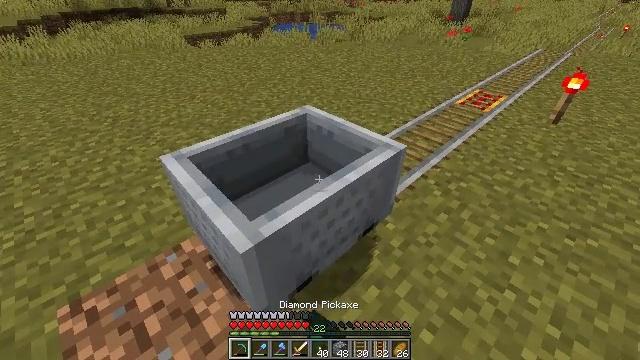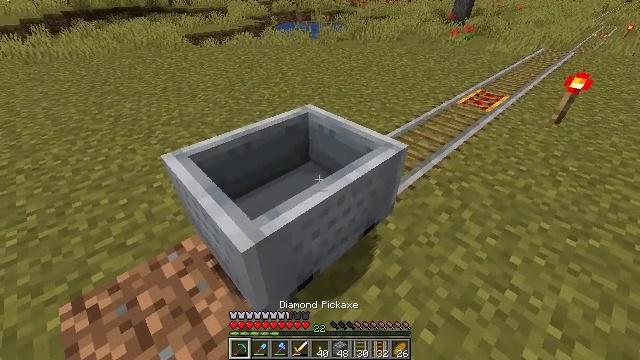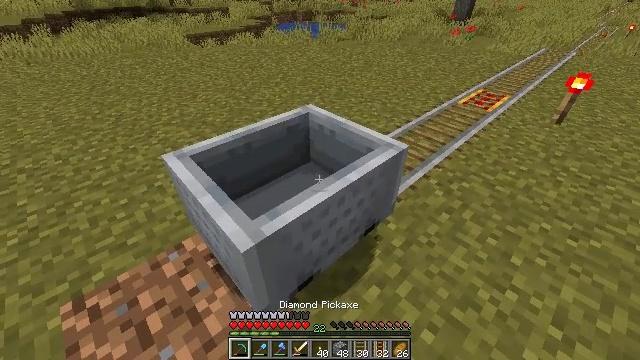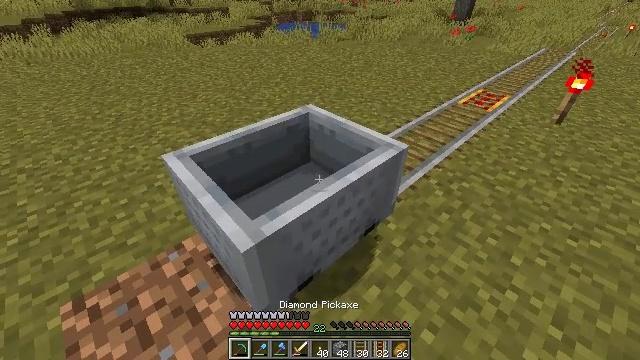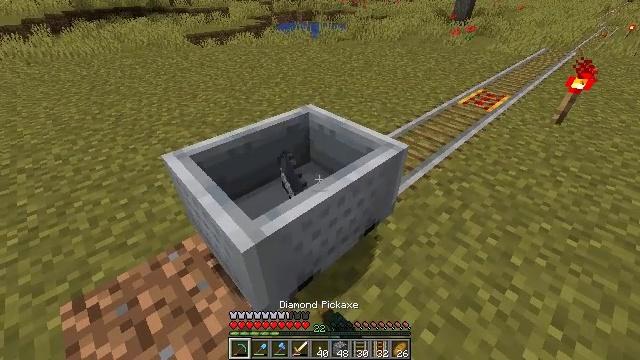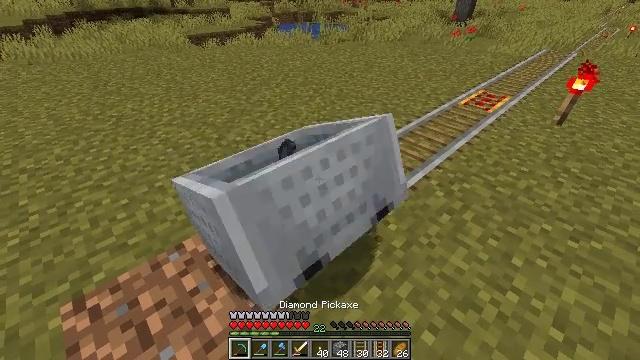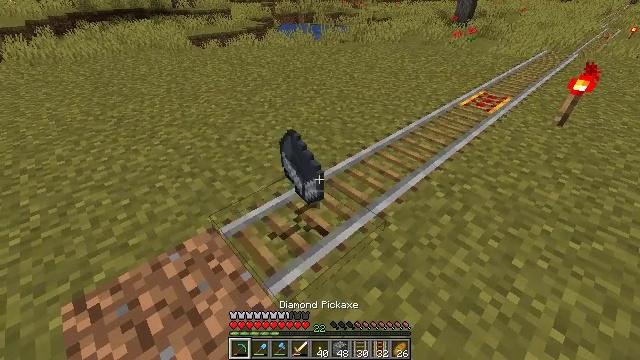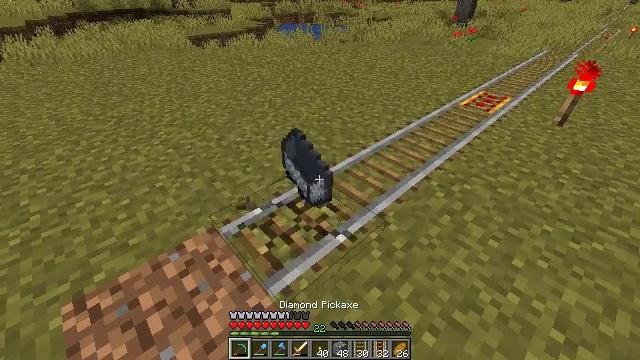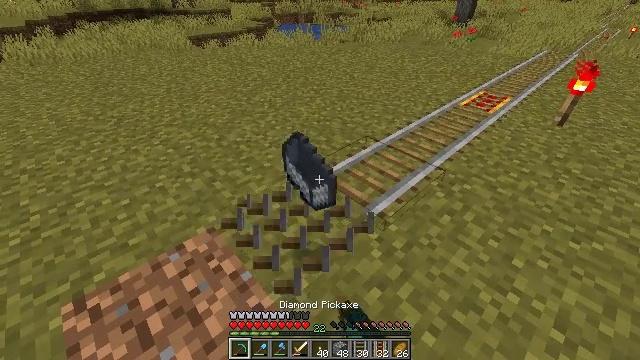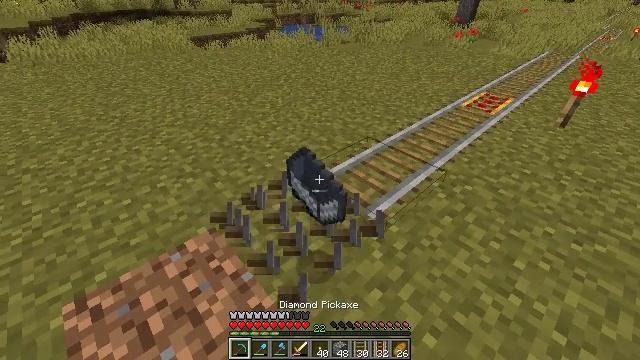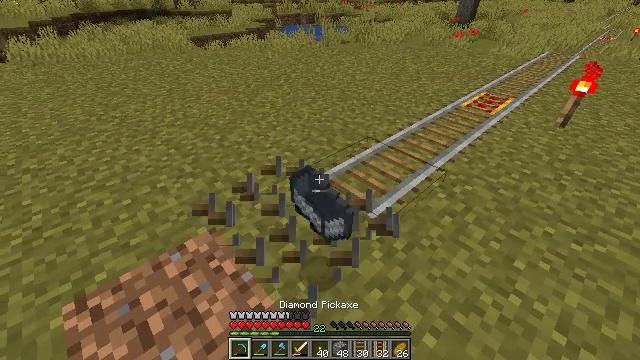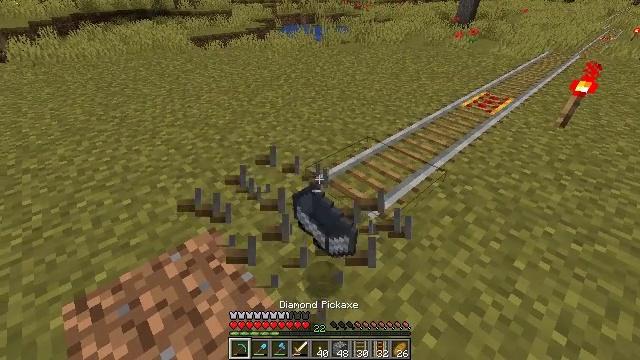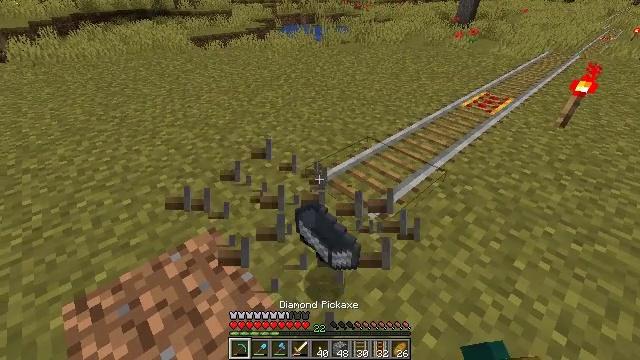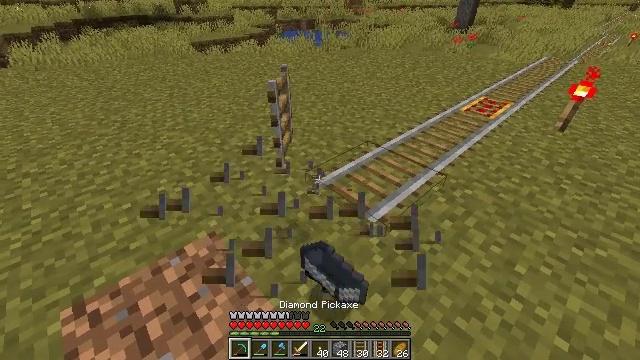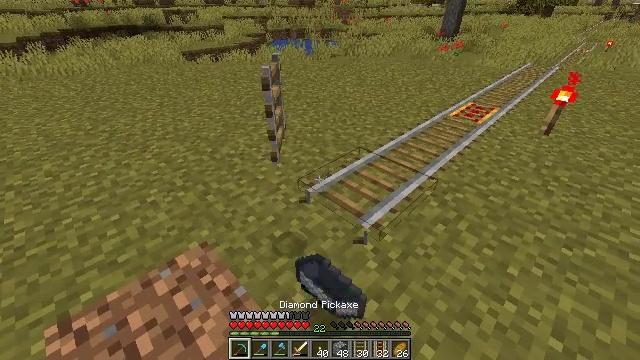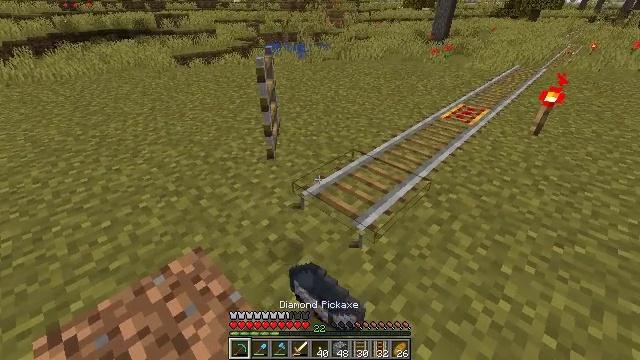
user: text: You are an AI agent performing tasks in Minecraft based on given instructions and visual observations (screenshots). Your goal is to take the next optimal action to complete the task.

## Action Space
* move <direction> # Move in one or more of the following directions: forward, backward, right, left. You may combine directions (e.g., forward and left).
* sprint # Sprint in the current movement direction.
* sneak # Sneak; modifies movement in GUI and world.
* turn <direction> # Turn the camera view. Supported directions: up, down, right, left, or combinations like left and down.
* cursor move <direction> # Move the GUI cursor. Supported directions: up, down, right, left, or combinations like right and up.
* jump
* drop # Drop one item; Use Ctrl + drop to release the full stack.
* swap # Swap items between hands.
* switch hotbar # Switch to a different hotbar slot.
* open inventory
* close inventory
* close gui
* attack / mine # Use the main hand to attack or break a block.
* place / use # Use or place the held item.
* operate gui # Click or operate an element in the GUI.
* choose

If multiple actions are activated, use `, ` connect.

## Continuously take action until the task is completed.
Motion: motion action
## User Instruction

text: Pick up the rail by attacking it.
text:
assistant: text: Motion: attack / mine
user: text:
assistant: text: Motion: no_op
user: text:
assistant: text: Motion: attack / mine
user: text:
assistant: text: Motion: attack / mine
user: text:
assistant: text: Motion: no_op
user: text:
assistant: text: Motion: attack / mine
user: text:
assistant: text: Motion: attack / mine
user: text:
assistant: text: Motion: attack / mine
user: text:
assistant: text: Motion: no_op
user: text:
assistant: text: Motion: attack / mine
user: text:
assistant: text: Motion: attack / mine
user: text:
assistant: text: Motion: no_op
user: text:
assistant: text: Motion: no_op
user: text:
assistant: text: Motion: turn right and up
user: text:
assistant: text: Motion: turn right
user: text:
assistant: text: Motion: turn right
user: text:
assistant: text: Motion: turn right
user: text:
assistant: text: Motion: move forward, turn right
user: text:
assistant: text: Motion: move forward, turn right
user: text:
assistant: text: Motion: move forward, turn right
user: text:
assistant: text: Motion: move forward and move left, turn right
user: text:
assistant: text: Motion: turn right, attack / mine
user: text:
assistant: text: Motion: turn right, attack / mine
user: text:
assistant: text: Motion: turn right, attack / mine
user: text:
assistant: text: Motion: turn right and up, attack / mine
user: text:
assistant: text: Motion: move forward, attack / mine
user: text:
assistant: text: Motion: move forward, attack / mine
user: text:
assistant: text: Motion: move forward, attack / mine
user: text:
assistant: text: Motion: move forward, turn left, attack / mine
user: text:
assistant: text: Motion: move forward, attack / mine